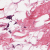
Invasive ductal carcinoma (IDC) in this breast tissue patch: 0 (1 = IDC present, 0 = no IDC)